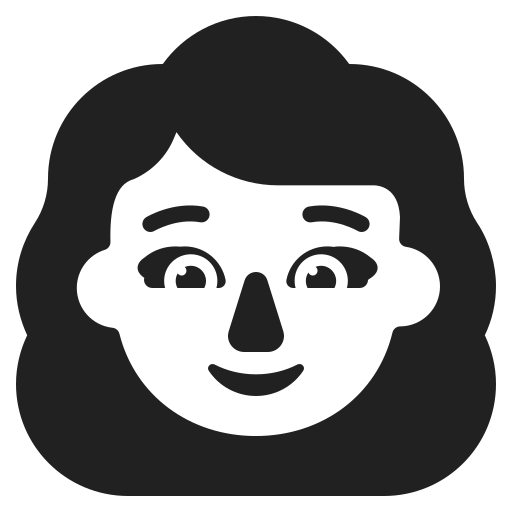
woman high contrast default